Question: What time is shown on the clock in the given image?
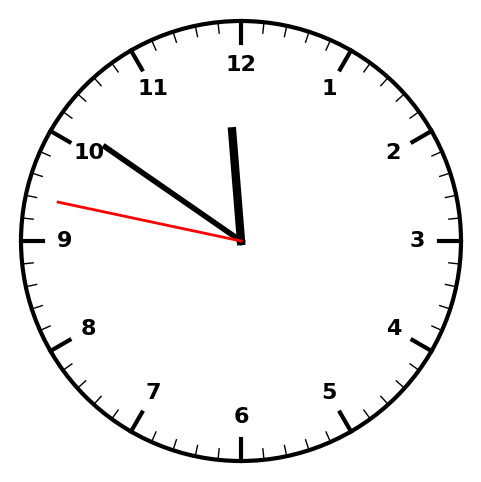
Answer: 11:50:47